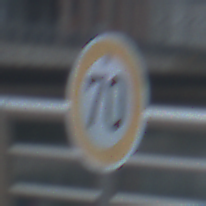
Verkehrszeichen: Geschwindigkeit70
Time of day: MorningAfternoon
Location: Outdoor (Urban)
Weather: PartlyCloudy
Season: NotSpecified
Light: Natural